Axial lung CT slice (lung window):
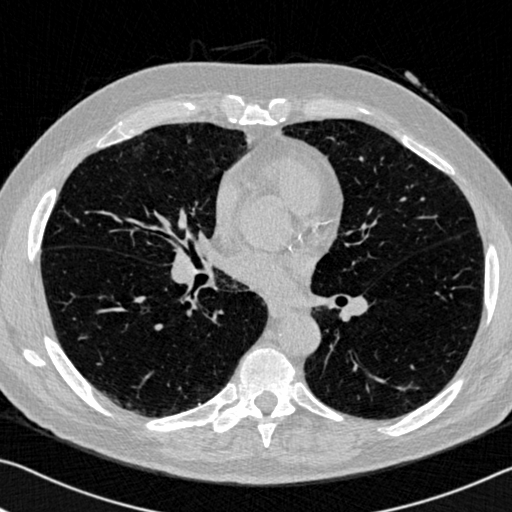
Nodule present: no